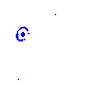
Particle: pion